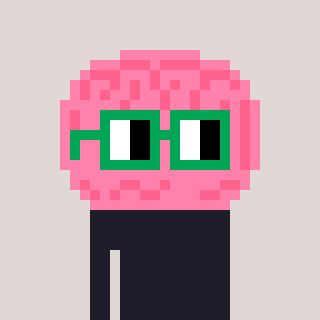
a pixel art character with square green glasses, a brain-shaped head and a purple-colored body on a warm background